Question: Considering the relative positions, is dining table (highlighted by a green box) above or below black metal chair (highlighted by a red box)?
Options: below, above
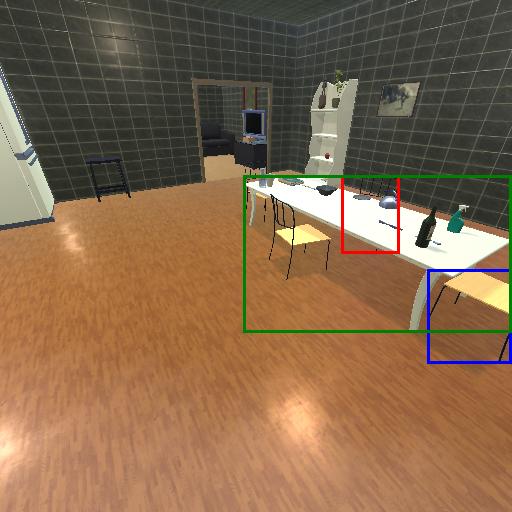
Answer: below